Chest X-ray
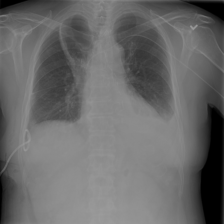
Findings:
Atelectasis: positive
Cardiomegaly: negative
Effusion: positive
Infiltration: positive
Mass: negative
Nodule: negative
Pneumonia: negative
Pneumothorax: negative
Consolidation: negative
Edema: negative
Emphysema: positive
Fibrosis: negative
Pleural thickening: negative
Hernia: negative